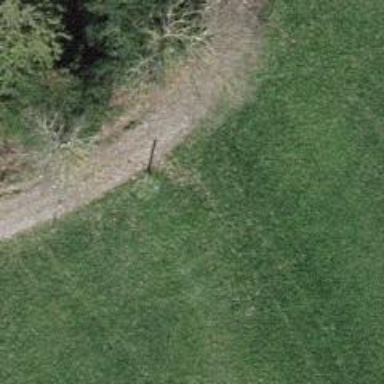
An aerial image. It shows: Footway along the road.